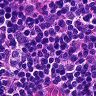
Metastatic tissue present: no